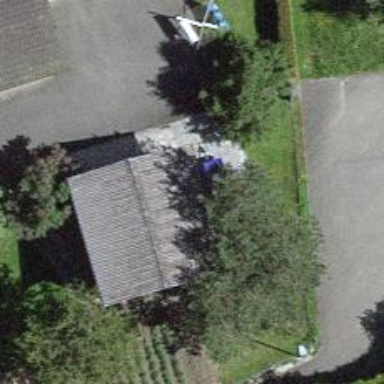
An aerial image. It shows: Garage.